Question: or something like that. I don't really know how i should call it what i'm looking for ( maybe you guys know the right term). But here's an image of what i mean:

As you might see, there's some kind of toolbox poped up at the second row. That only happens if you hover over the element.
My question is very simple ( probably not SO worthy, but my Google voodoo left me clueless... ), how do you properly call that ( so that i can use my Google skills with the right term. Or do you guys got an online example where i can look at it and use it for inspiration...
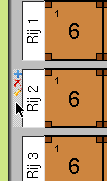
Answer: How about using <URL>. This might suit your needs.